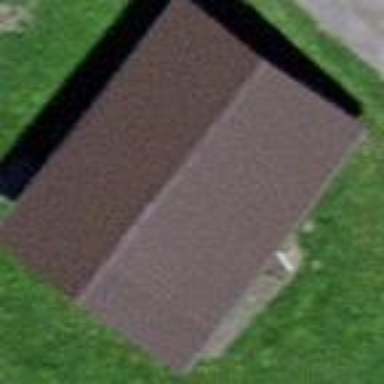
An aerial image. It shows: Barn.